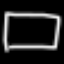
Label: square